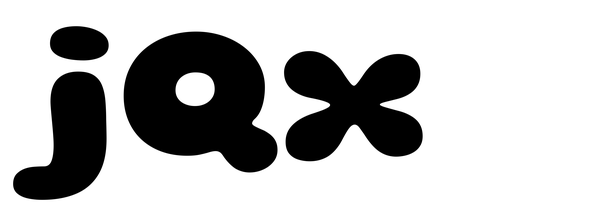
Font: Gluten_ExtraBold